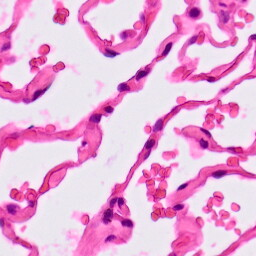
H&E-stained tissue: Lung